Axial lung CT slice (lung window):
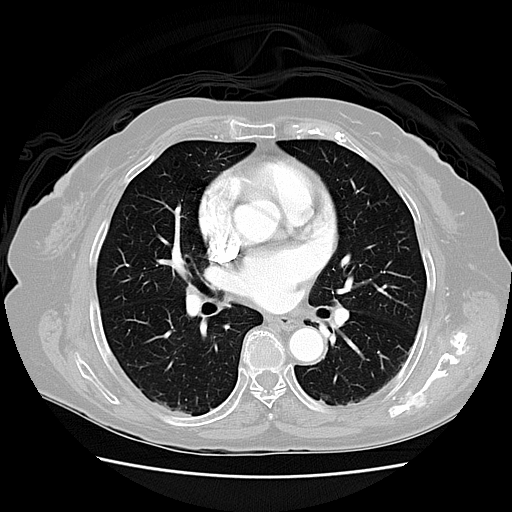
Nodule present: no